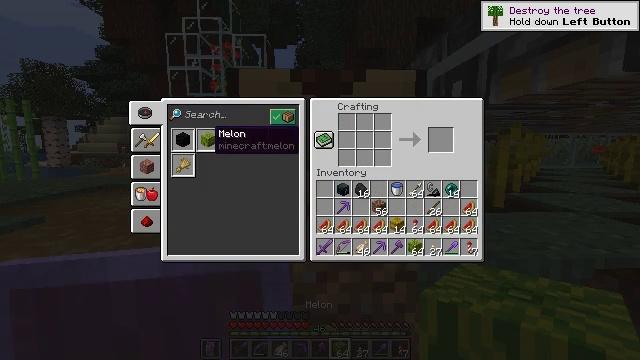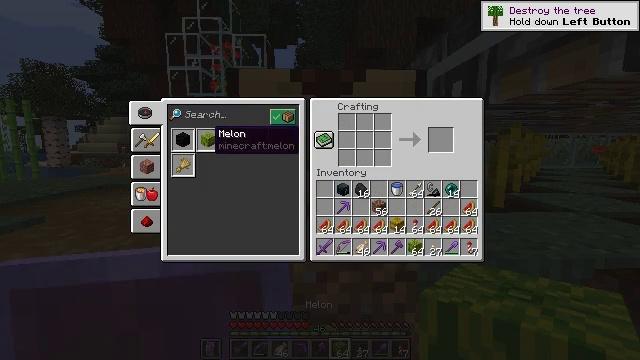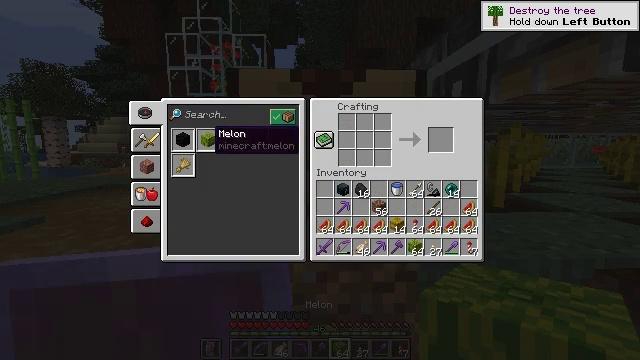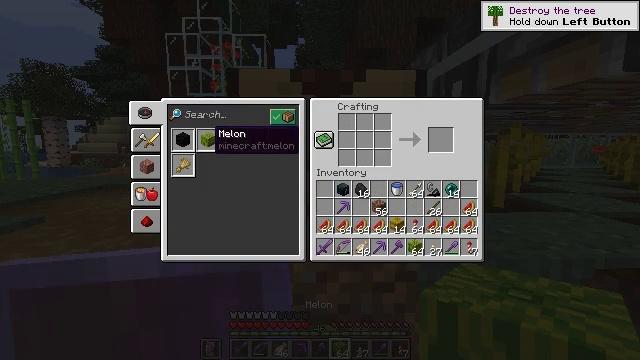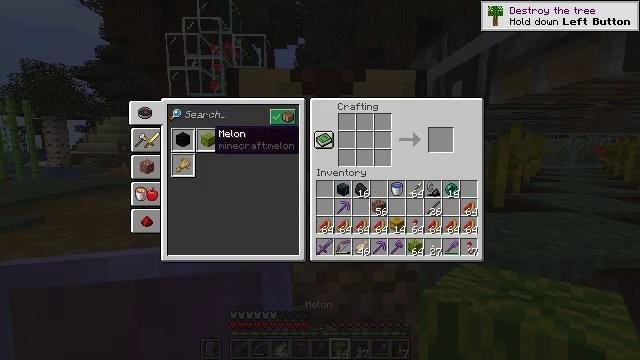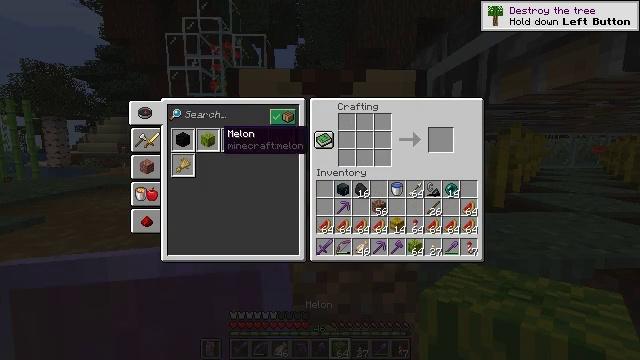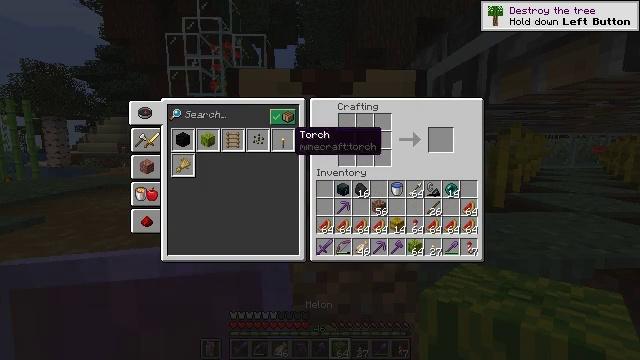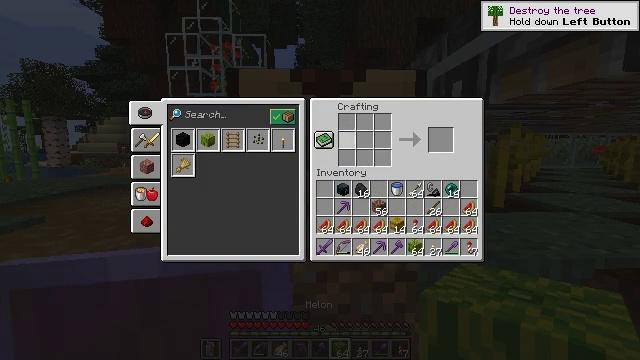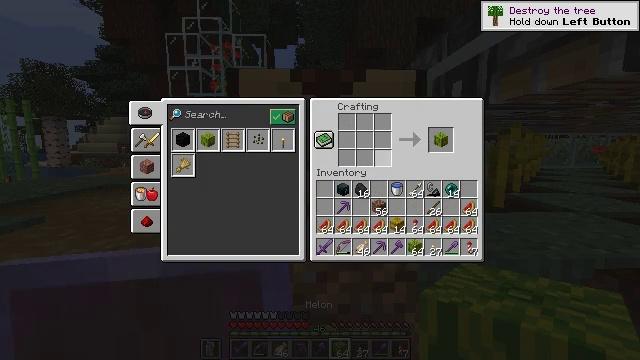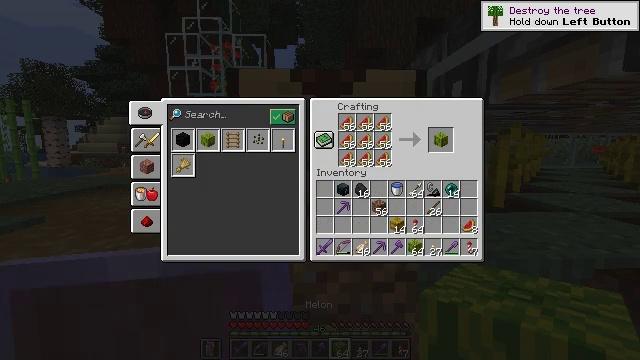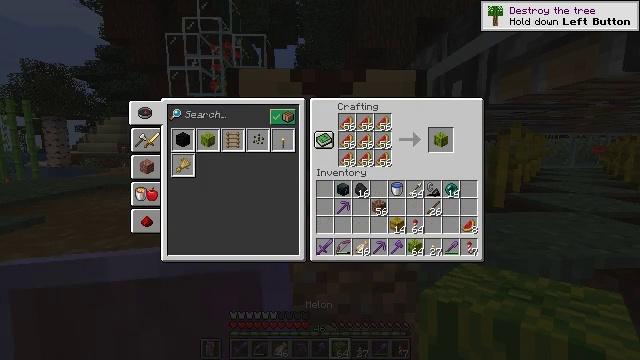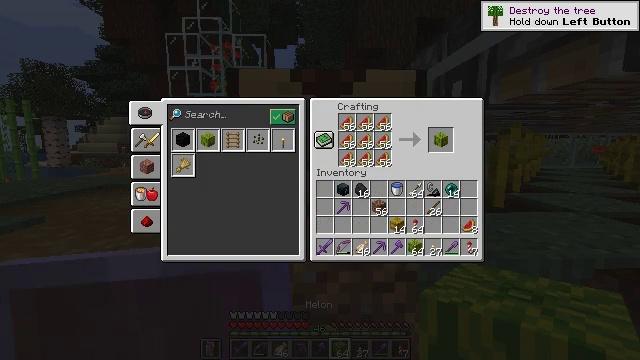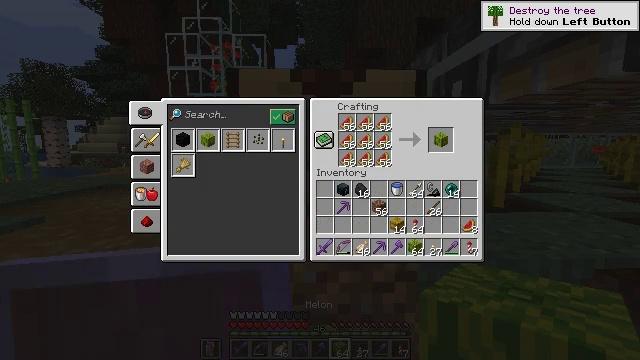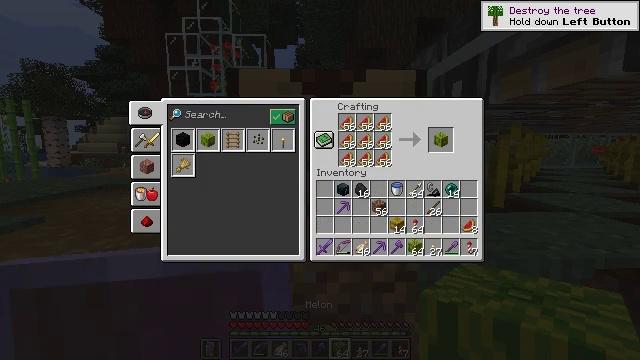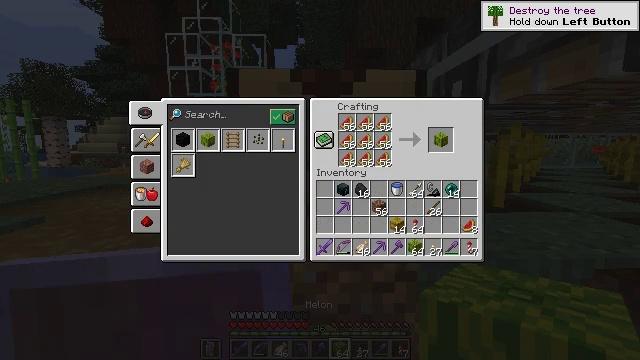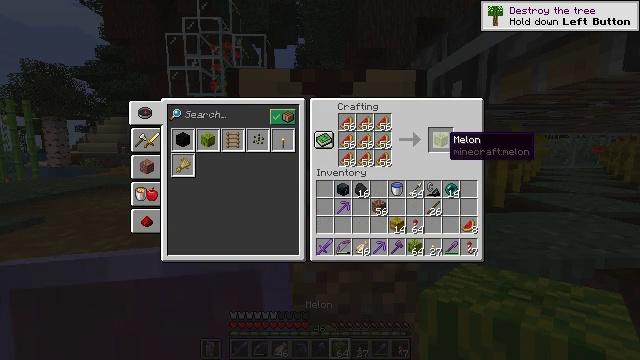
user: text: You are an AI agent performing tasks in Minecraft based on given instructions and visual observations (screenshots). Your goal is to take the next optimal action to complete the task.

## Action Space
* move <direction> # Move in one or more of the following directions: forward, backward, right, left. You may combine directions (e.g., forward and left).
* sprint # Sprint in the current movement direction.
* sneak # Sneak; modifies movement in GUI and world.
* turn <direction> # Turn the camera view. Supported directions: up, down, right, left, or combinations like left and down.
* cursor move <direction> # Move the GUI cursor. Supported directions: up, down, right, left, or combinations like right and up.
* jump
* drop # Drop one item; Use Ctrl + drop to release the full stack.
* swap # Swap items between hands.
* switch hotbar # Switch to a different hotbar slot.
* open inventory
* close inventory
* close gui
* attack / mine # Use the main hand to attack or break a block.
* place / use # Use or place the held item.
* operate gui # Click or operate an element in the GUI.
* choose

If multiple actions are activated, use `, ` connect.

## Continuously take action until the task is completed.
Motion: motion action
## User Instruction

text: Interact with the crafting table to obtain the melon.
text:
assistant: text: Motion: sneak
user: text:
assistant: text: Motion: sneak
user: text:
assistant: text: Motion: sneak, operate gui
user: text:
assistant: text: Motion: sneak, operate gui
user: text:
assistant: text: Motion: sneak, cursor move right
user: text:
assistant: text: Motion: sneak, cursor move right
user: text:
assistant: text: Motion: sneak, cursor move right
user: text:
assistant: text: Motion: sneak, cursor move right
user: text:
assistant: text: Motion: sneak, cursor move right
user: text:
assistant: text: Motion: sneak, cursor move right
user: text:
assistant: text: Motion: sneak
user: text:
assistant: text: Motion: sneak
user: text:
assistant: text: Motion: sneak, cursor move right
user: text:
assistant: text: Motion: sneak
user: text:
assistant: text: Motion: sneak
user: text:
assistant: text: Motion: sneak
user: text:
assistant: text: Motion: sneak
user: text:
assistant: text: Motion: sneak
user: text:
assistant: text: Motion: sneak
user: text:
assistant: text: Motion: sneak
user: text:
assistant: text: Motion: sneak
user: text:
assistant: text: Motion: sneak, operate gui
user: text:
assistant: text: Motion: sneak, operate gui
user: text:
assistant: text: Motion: sneak, operate gui
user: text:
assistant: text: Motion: sneak, operate gui
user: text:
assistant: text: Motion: sneak, operate gui
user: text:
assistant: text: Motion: sneak, operate gui
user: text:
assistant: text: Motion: sneak, operate gui
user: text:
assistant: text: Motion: sneak, operate gui
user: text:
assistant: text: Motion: operate gui